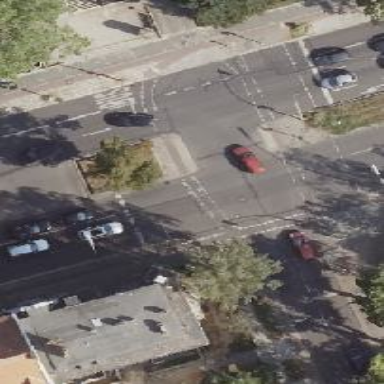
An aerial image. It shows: Tertiary road with asphalt surface and cycle track.